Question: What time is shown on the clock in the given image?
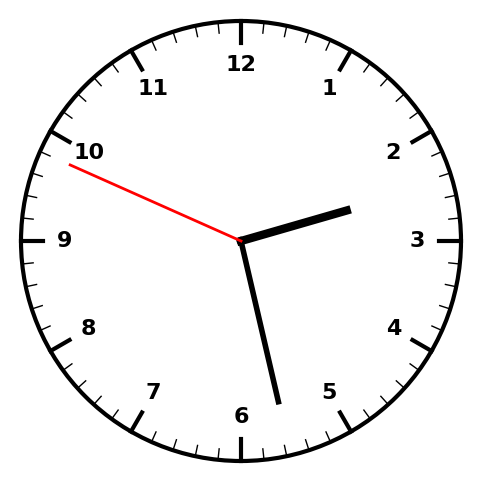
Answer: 02:27:49